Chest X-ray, PA view. Patient: 22 years old, sex M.
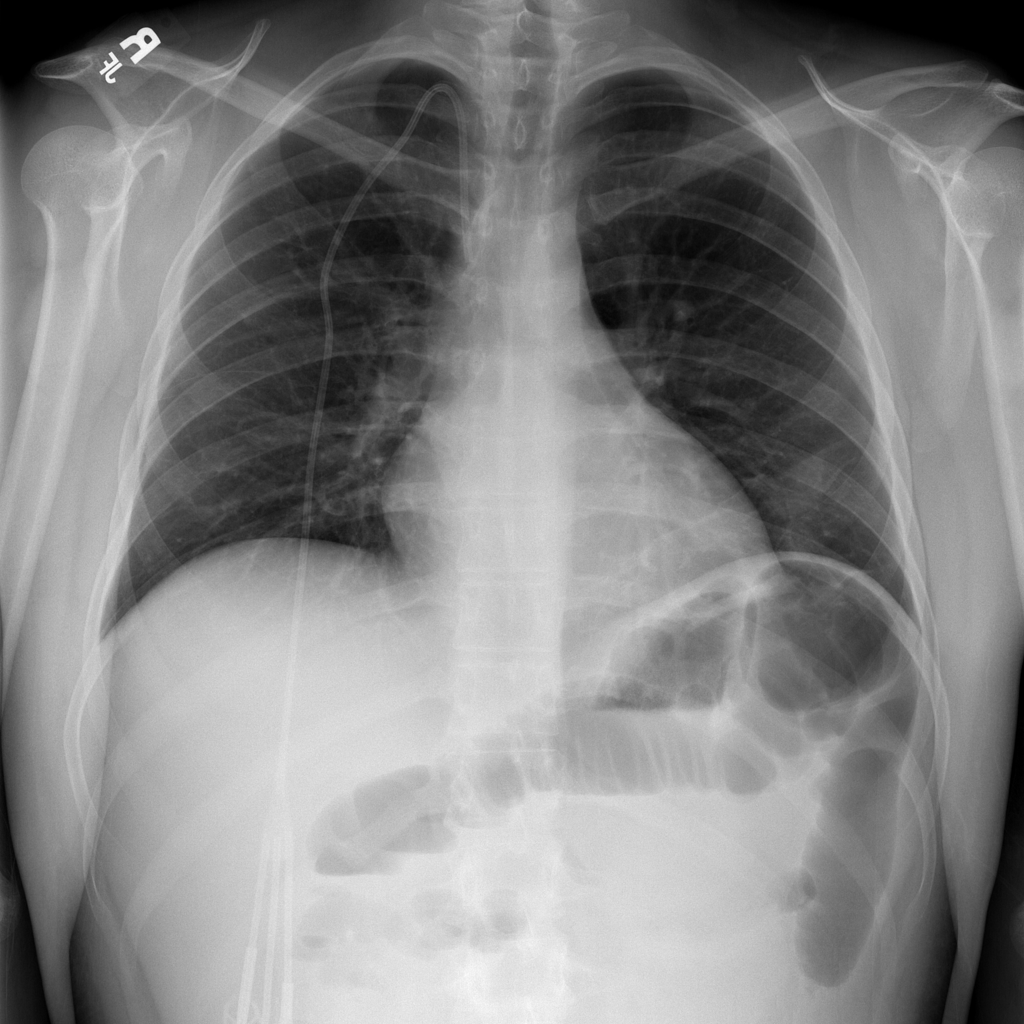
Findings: Infiltration